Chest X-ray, PA view. Patient: 31 years old, sex M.
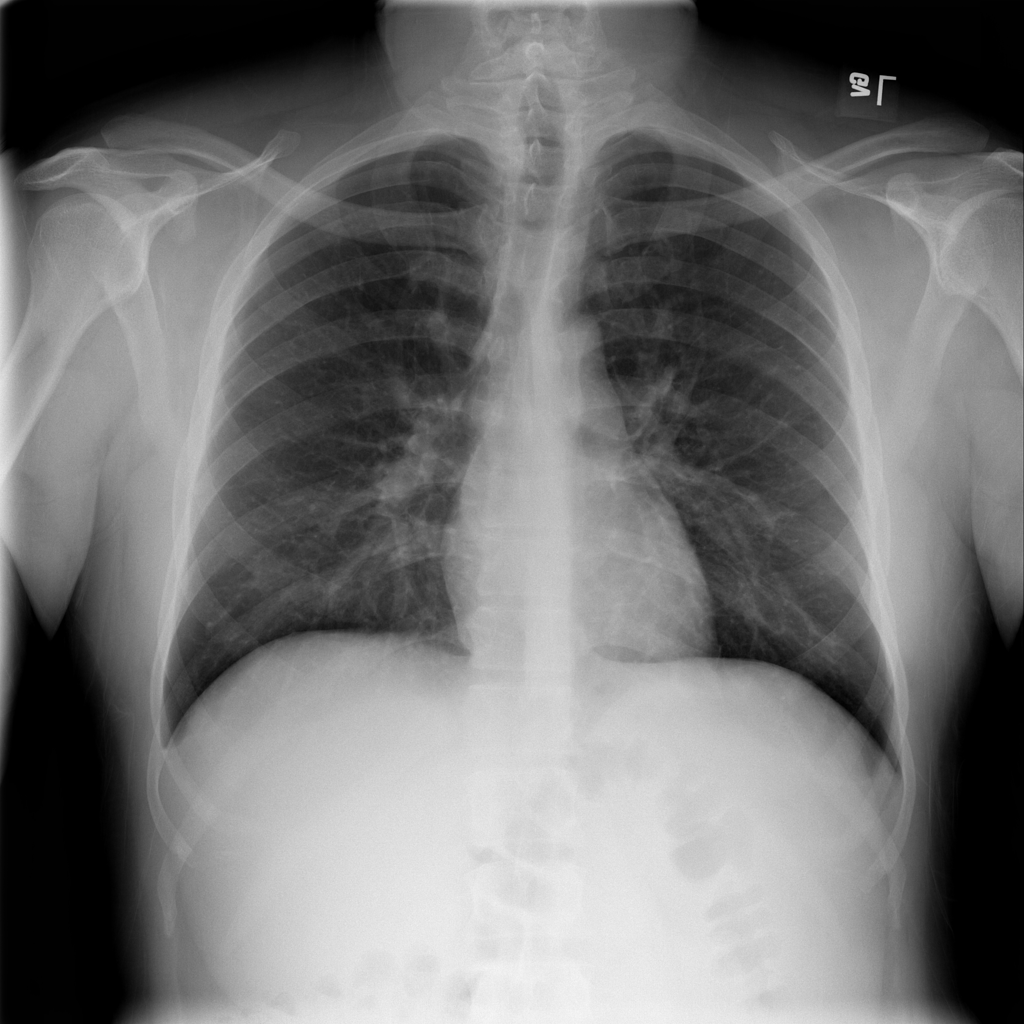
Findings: No Finding